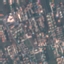
Land use / land cover: Residential